Question: I have the following as a 'metrics.controller.ts' file:
'''
import { Controller, Get } from '@nestjs/common';
import { ApiOperation, ApiResponse, ApiUseTags, ApiModelProperty } from '@nestjs/swagger';
import { PrometheusService } from './prometheus.service';
@Controller('metrics')
@ApiUseTags('Misc')
export class MetricsController {
constructor(private readonly prometheusService: PrometheusService) {}
@Get('/')
@ApiOperation({
title: 'Prometheus metrics',
description: 'Exposes default prometheus node metrics'
})
@ApiResponse({ status: 200, description: 'Prometheus metrics' })
public getMetrics(): string {
return this.prometheusService.getMetrics();
}
}
'''
However Swagger incorrectly indicates a of , when the actual output is :

I have tried looking at the <URL> talks about an '@Operation' annotation, but I don't have a reference to that and I don't know where to get one--only '@ApiOperation' works.
The relevant version information from 'npm ls' in the project directory is as follows:
'''
+-- @nestjs/swagger@2.5.1
| +-- @nestjs/common@5.3.6 deduped
| +-- @nestjs/core@5.3.6 deduped
| +-- lodash@4.17.10
| +-- path-to-regexp@2.2.1 deduped
| '-- swagger-ui-express@3.0.10
'''
What is the proper annotation to indicate a of ?
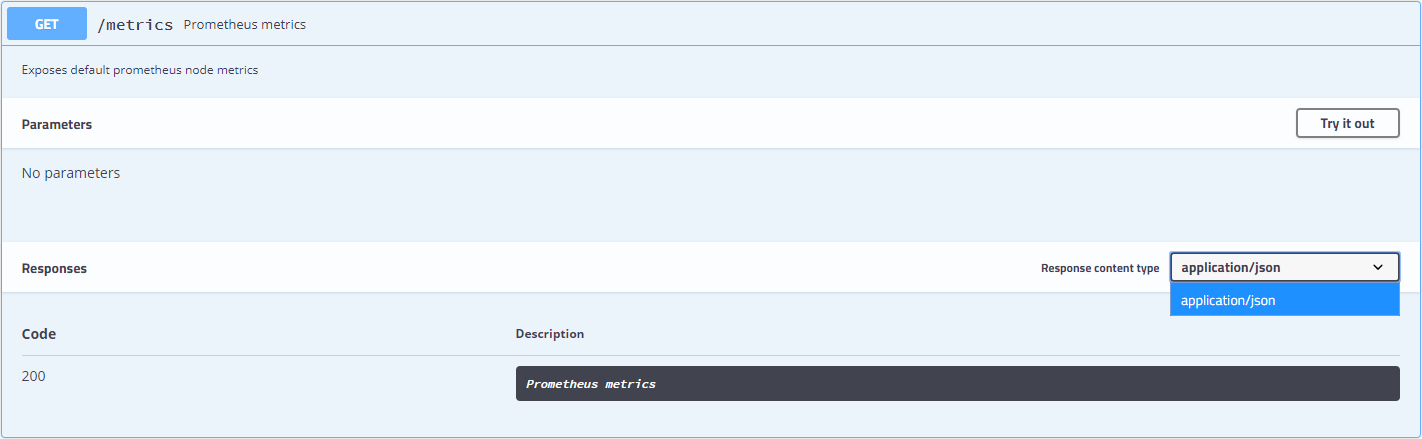
Answer: I found out the solution is to 'import ApiProduces from '@nestjs/swagger'' like so:
'''
import { ApiOperation, ApiResponse, ApiUseTags, ApiProduces } from '@nestjs/swagger'
//...
@ApiProduces('text/plain')
public getMetrics(): string {
//...
}
'''